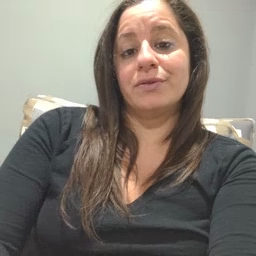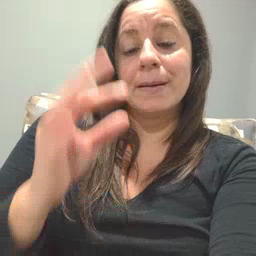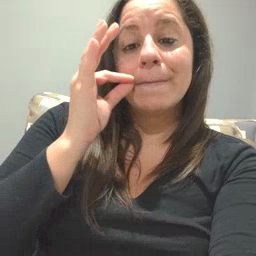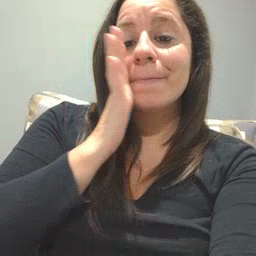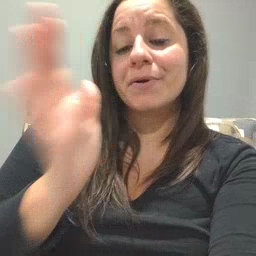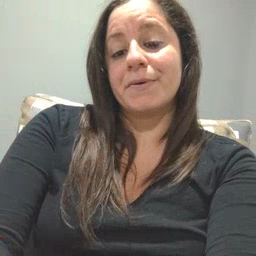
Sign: bee